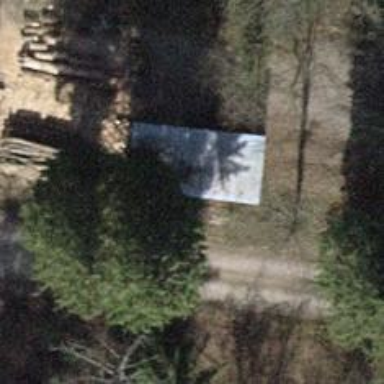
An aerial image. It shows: Brown bench.